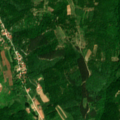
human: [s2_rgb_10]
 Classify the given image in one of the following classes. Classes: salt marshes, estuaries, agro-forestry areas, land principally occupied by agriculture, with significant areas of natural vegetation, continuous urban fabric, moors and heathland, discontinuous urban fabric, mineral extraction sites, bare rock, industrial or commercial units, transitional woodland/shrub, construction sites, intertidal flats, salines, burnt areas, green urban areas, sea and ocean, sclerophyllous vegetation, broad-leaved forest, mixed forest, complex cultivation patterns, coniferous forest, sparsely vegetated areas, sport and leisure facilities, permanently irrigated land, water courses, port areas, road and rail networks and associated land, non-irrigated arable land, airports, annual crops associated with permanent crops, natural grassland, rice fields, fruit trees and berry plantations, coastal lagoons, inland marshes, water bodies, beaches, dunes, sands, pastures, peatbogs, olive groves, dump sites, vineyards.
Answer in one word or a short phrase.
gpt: land principally occupied by agriculture, with significant areas of natural vegetation, broad-leaved forest, mixed forest, transitional woodland/shrub